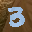
Label: 3